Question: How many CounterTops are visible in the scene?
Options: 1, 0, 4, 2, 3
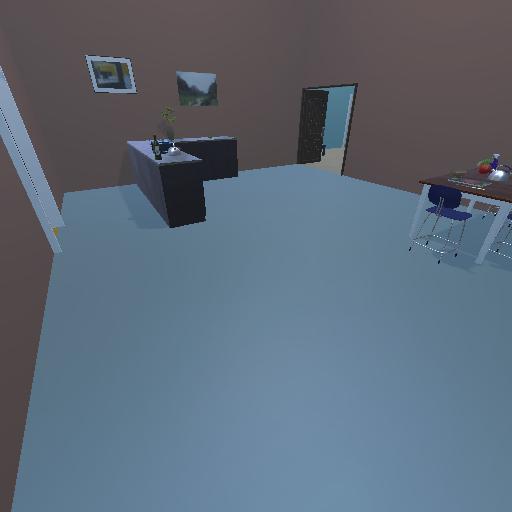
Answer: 1